Interaction volume radius: 5 \u00c5
Interaction volume height: 15 \u00c5
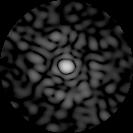
Disorder parameter: 0.8284